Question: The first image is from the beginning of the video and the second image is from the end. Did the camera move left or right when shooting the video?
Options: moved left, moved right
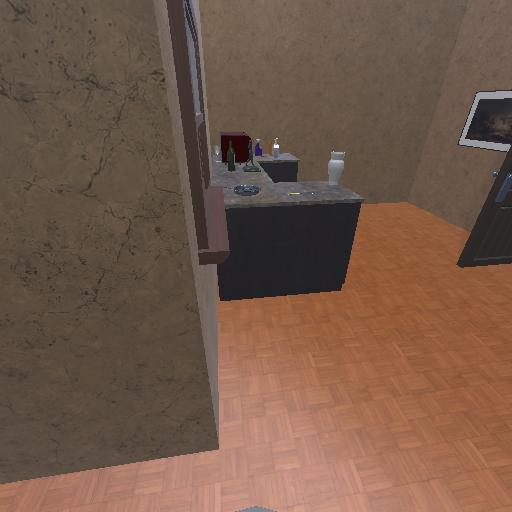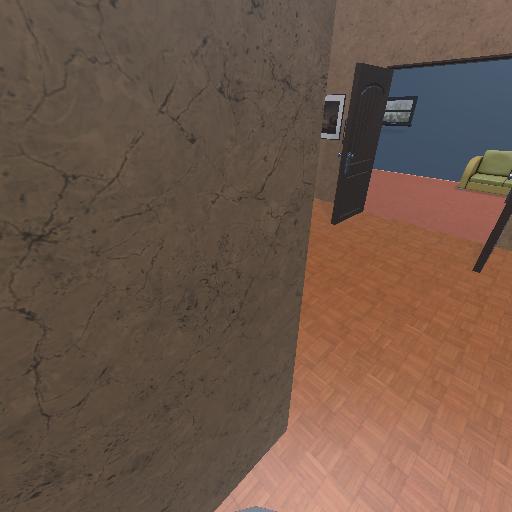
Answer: moved left